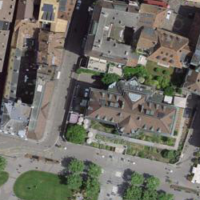
EUNIS habitat code: 53
Species observed at this site:
Cydonia oblonga
Mergus merganser
Galeopsis tetrahit
Daucus carota
Papaver somniferum
Silybum marianum
Coreopsis verticillata